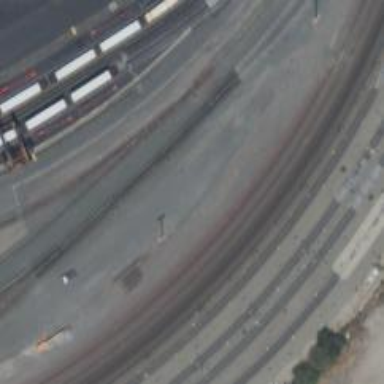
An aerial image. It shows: Railway track.